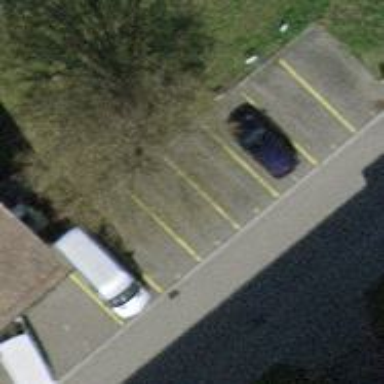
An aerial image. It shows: Parking area with surface.